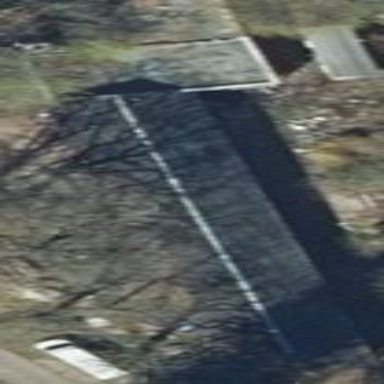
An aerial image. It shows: Building with flat roof in dark grey color.